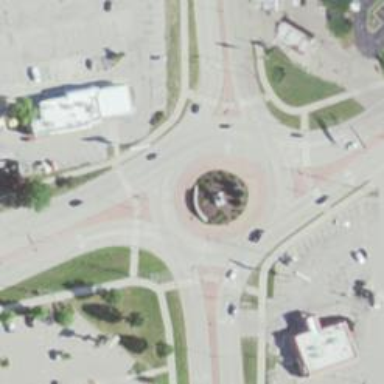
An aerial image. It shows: Primary highway intersecting roundabout.